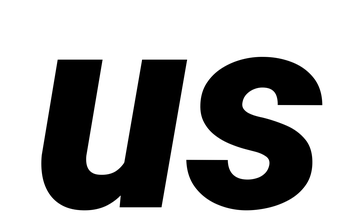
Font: Roboto-Italic_Black_Italic